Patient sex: M
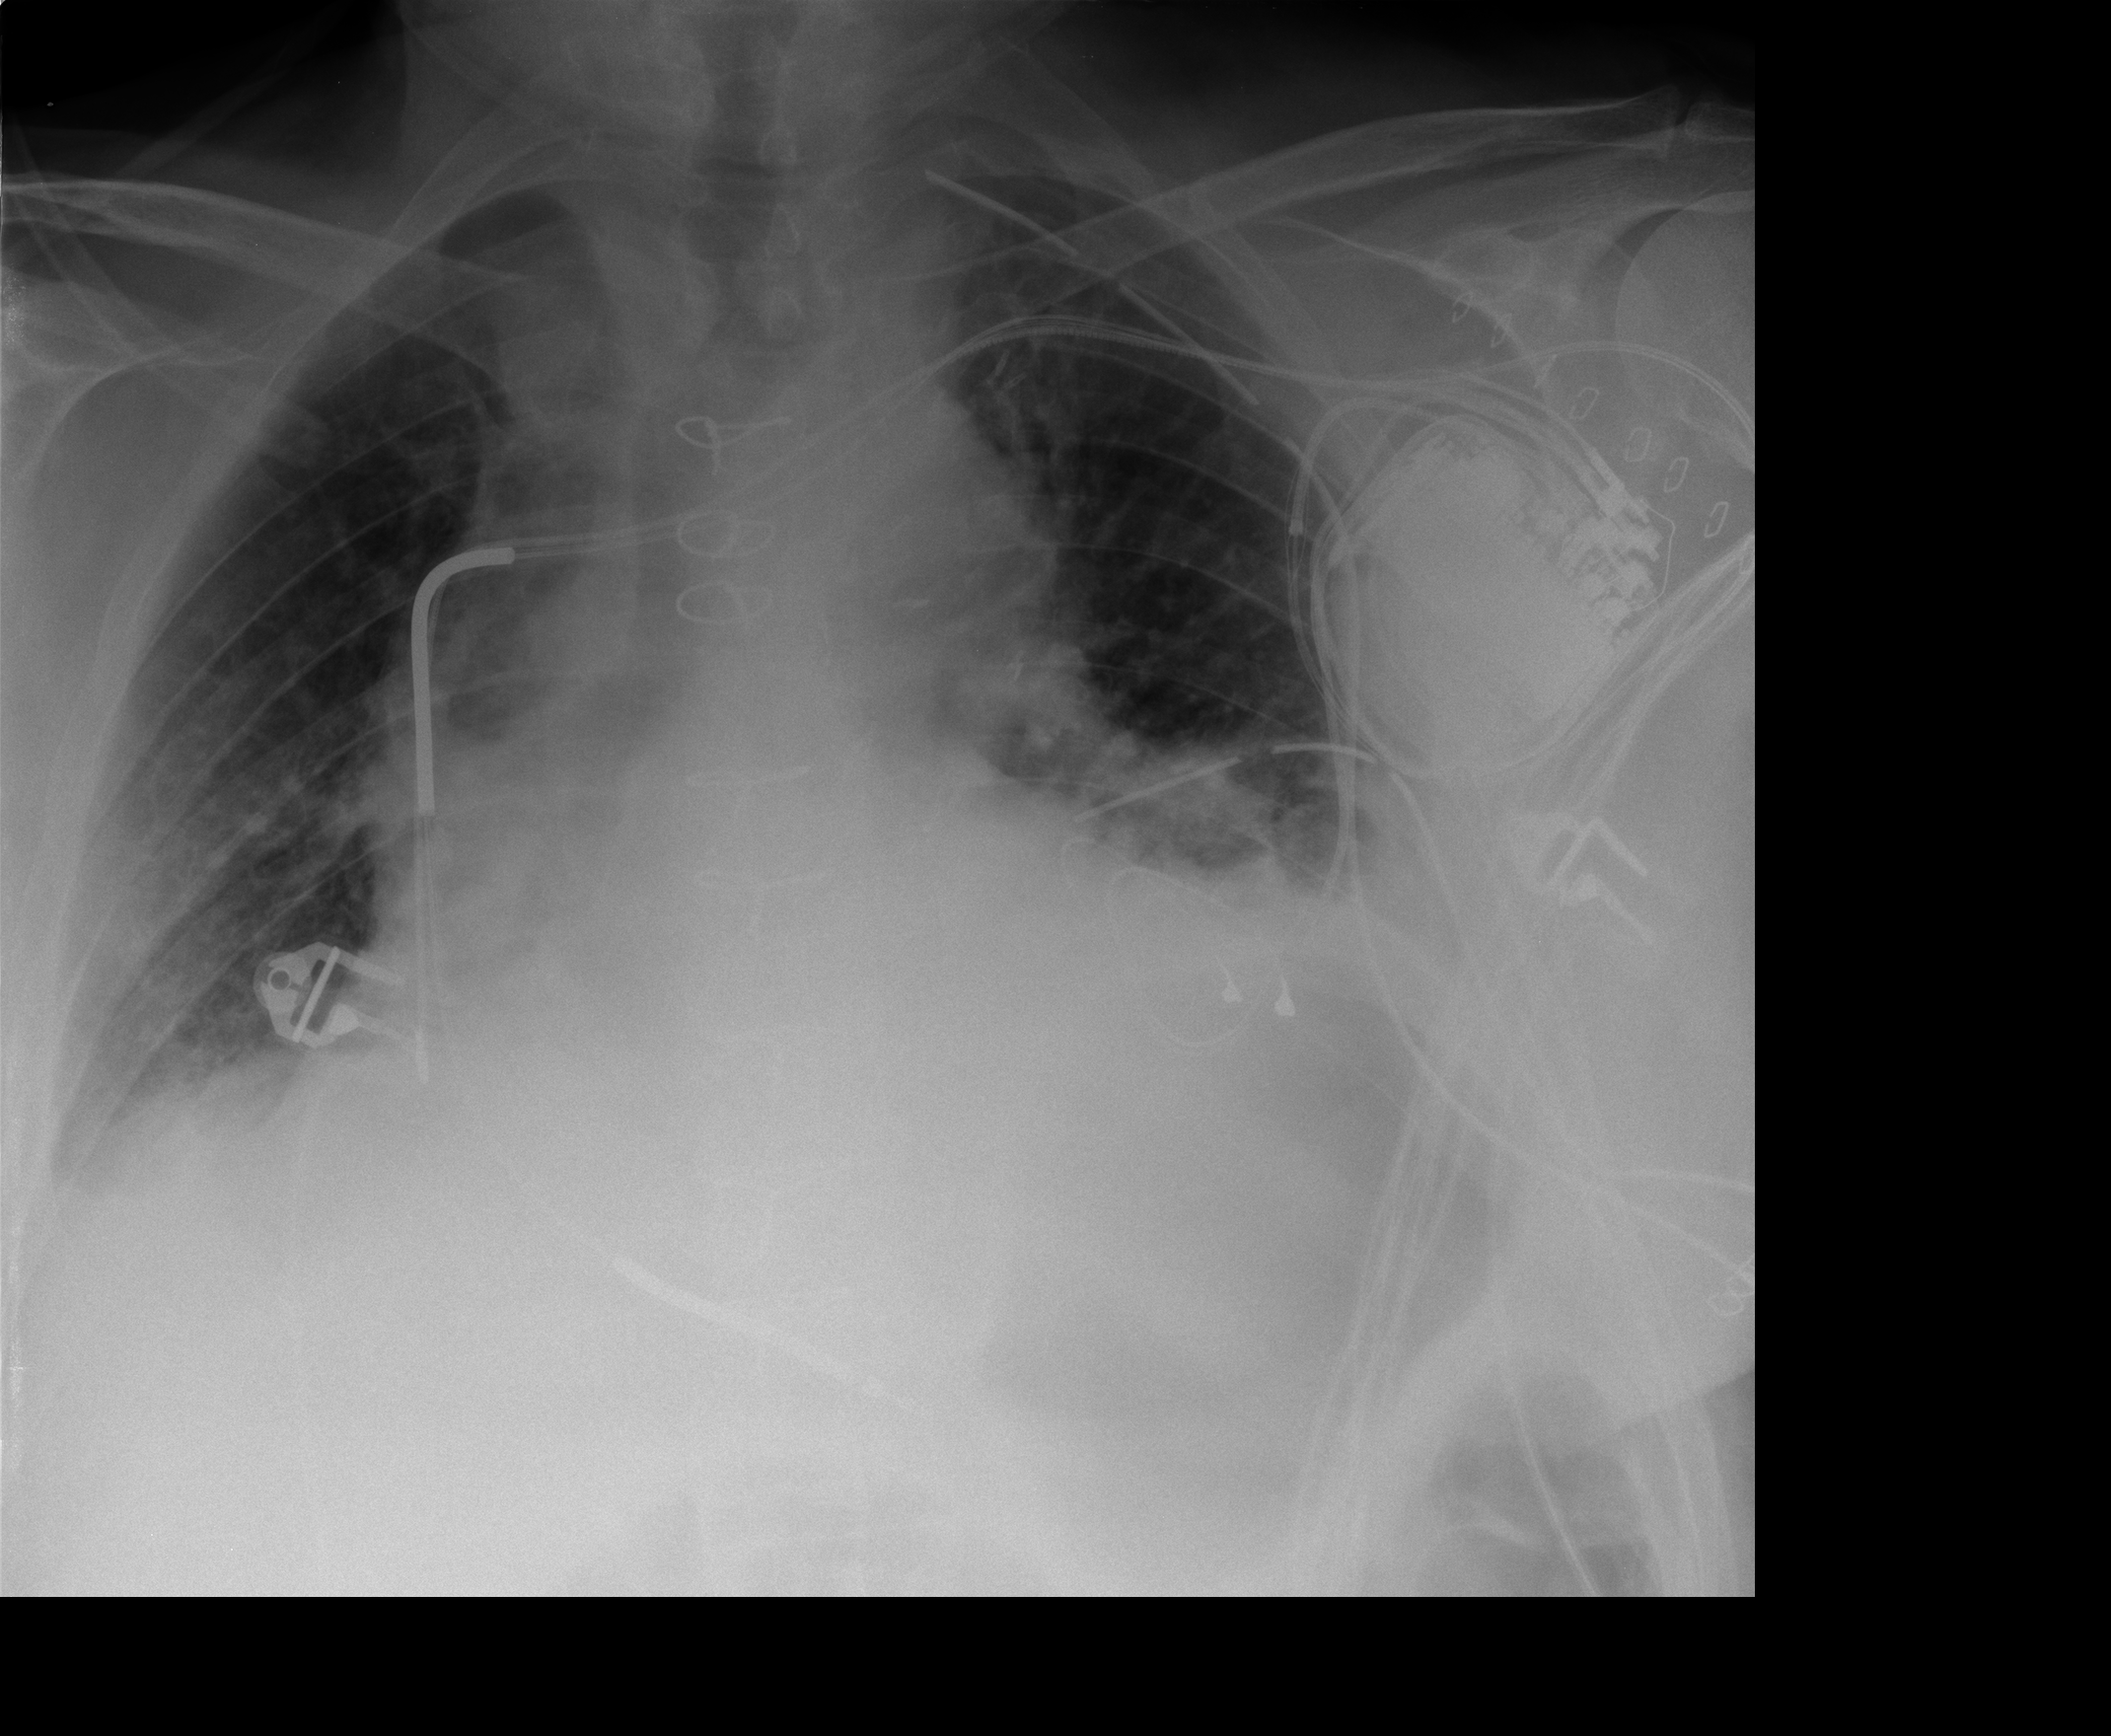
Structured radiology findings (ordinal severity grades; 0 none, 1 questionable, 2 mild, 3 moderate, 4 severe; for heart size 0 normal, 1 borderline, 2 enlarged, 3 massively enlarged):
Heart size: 3
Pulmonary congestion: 3
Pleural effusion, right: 2
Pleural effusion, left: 3
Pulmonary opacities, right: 2
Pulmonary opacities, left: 2
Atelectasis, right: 3
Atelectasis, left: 3